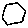
Label: hexagon